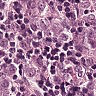
Metastatic tissue present: yes